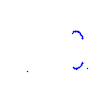
Particle: kaon